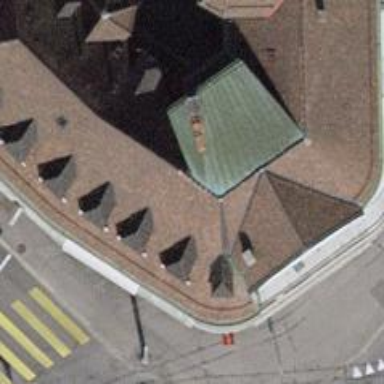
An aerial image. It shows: Restaurant.